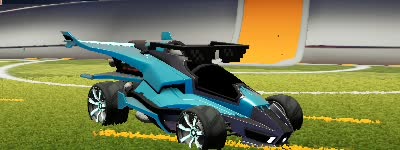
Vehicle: aftershock